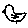
Label: bird